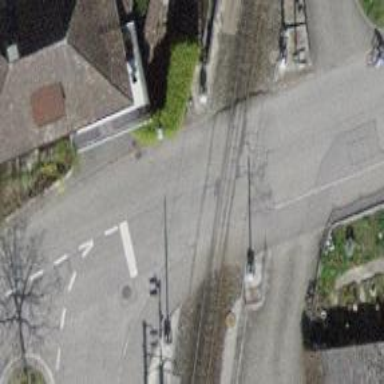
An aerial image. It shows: Level crossing along the railway.